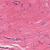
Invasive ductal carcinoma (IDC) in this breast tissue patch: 0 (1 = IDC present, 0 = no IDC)